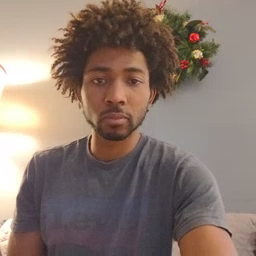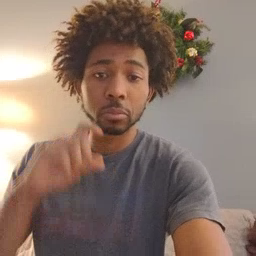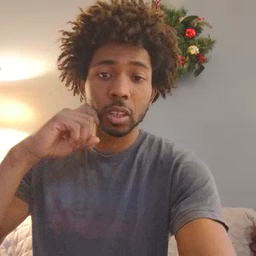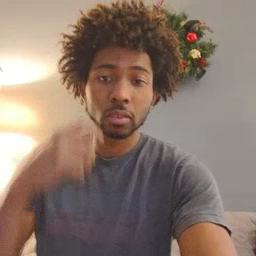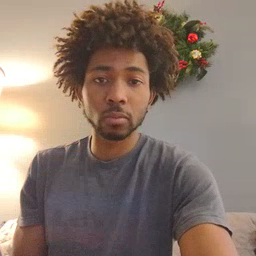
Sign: apple